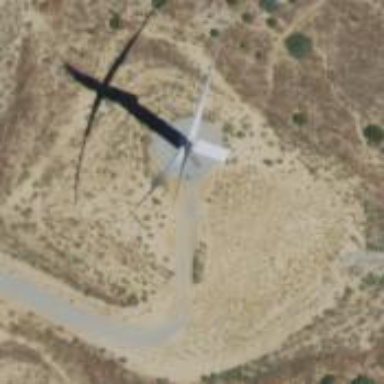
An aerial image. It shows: Wind generator powered by horizontal-axis wind turbine.